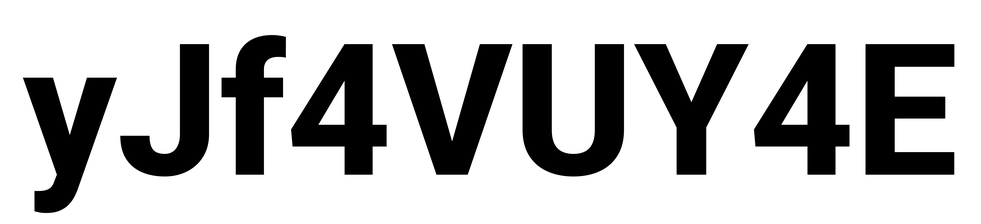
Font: Roboto_ExtraBold